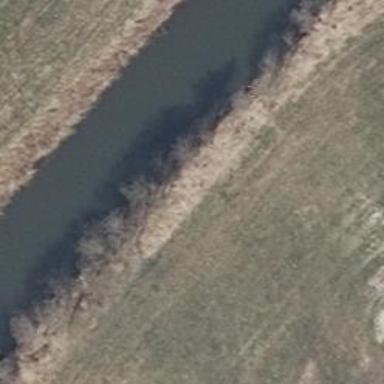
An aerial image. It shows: Row of deciduous broadleaved trees.